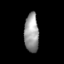
Tissue: skin
Cell type: Epithelial cells
Senescence score: 0.2298
Nuclear area (px): 546
Mean DAPI intensity: 153.886